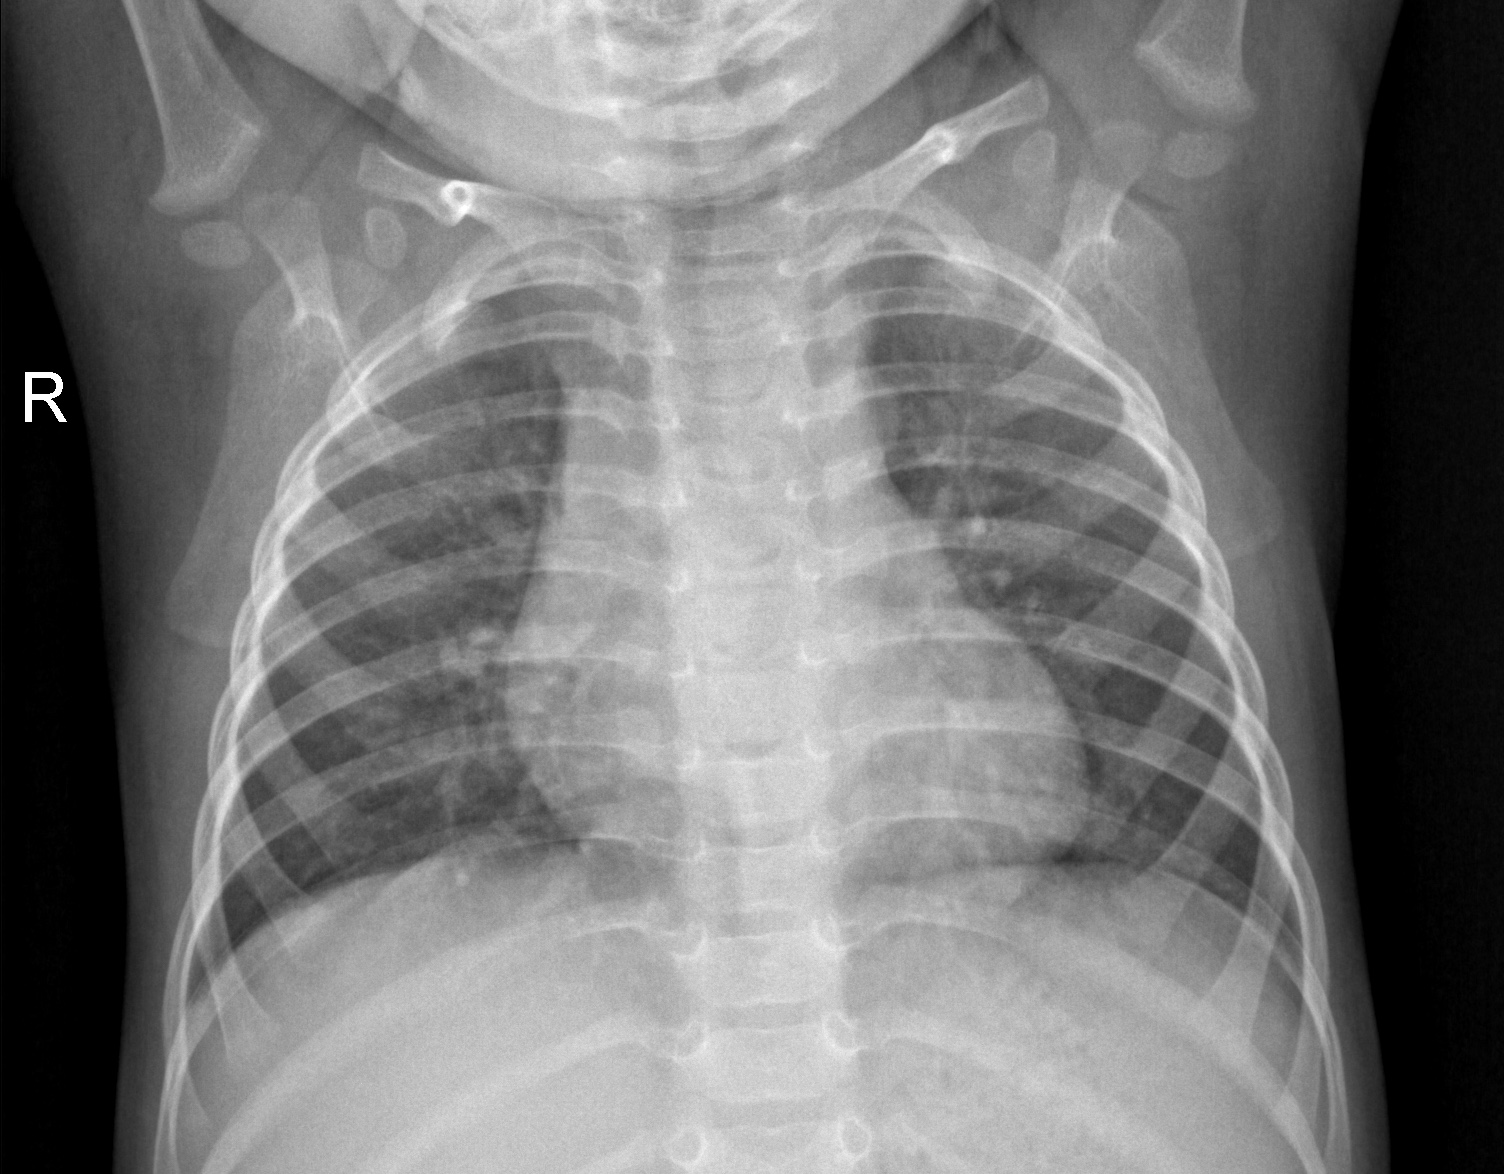
Diagnosis: NORMAL